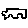
Label: car